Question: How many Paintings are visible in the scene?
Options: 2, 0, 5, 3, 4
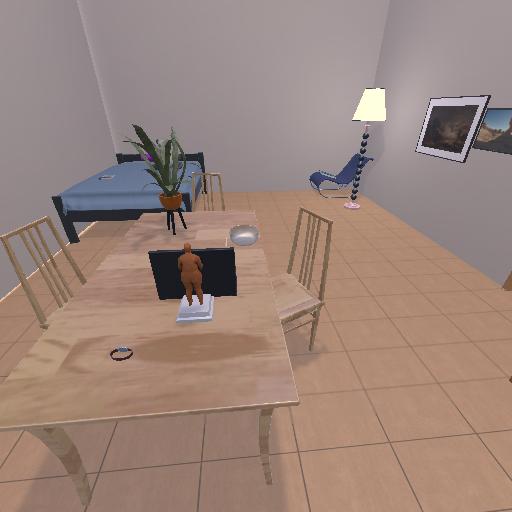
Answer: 2